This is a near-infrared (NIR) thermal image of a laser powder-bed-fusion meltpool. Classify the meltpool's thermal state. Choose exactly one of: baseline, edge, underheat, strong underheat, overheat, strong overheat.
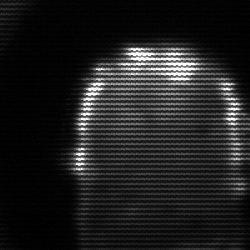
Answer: baseline